Field crop: maize
Growth stage: 2
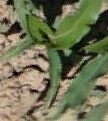
Species: maize